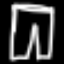
Label: pants